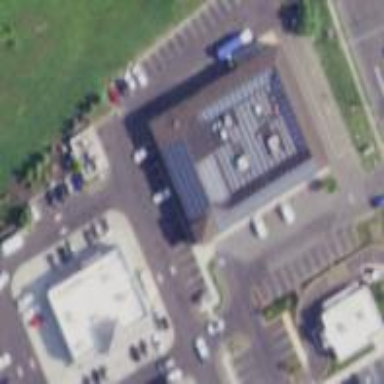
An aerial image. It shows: Building.